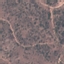
Land use / land cover: HerbaceousVegetation